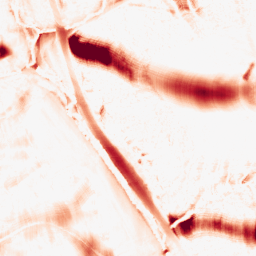
Category: morphological
Decomposition family: morphological_ellipse
Decomposition parameters: operation: opening
width: 50
height: 30
Upsampling method: cubic_mitchell
Upsampling parameters: scale: 4
Upsampling scale: 4